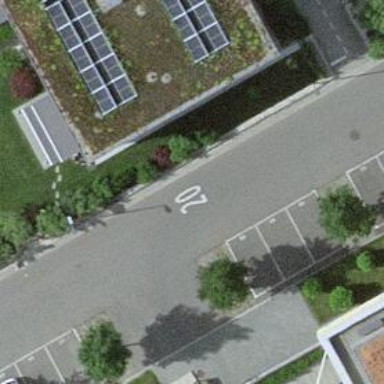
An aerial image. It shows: Asphalt road designated as living street.